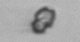
Label: Heterocapsa_rotundata